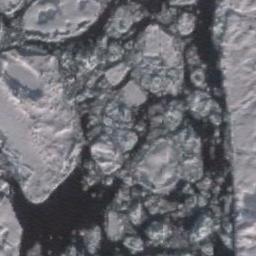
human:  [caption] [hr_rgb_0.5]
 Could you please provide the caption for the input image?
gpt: The sea is surrounded by sea ice .

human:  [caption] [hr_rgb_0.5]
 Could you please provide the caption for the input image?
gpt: Countless ice cubes of various sizes are tightly connected into a large piece floating on the deep blue sea and covering the sea .

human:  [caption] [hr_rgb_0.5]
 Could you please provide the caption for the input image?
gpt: A lot of sea ice of different sizes and thickness gathers together .

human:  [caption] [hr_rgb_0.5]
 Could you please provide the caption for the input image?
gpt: There is a big ice and many small ice on the deep blue sea .

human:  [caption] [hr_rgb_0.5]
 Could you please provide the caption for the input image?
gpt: There are many pieces of sea ice .